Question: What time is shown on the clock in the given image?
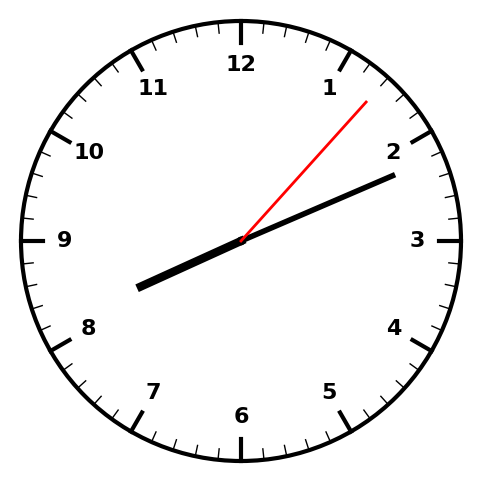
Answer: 08:11:07